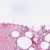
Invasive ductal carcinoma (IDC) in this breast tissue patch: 0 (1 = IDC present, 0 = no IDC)